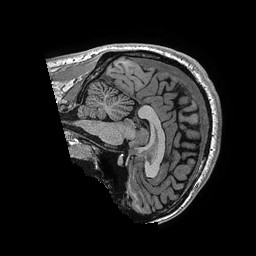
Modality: T1w
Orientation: sagittal
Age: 26
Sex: male
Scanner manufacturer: ge
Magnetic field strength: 3 T
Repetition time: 0.006952 s
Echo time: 0.00292 s